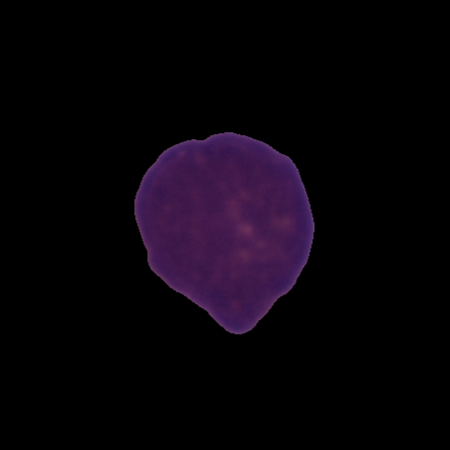
Label: cancer